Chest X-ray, PA view. Patient: 73 years old, sex M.
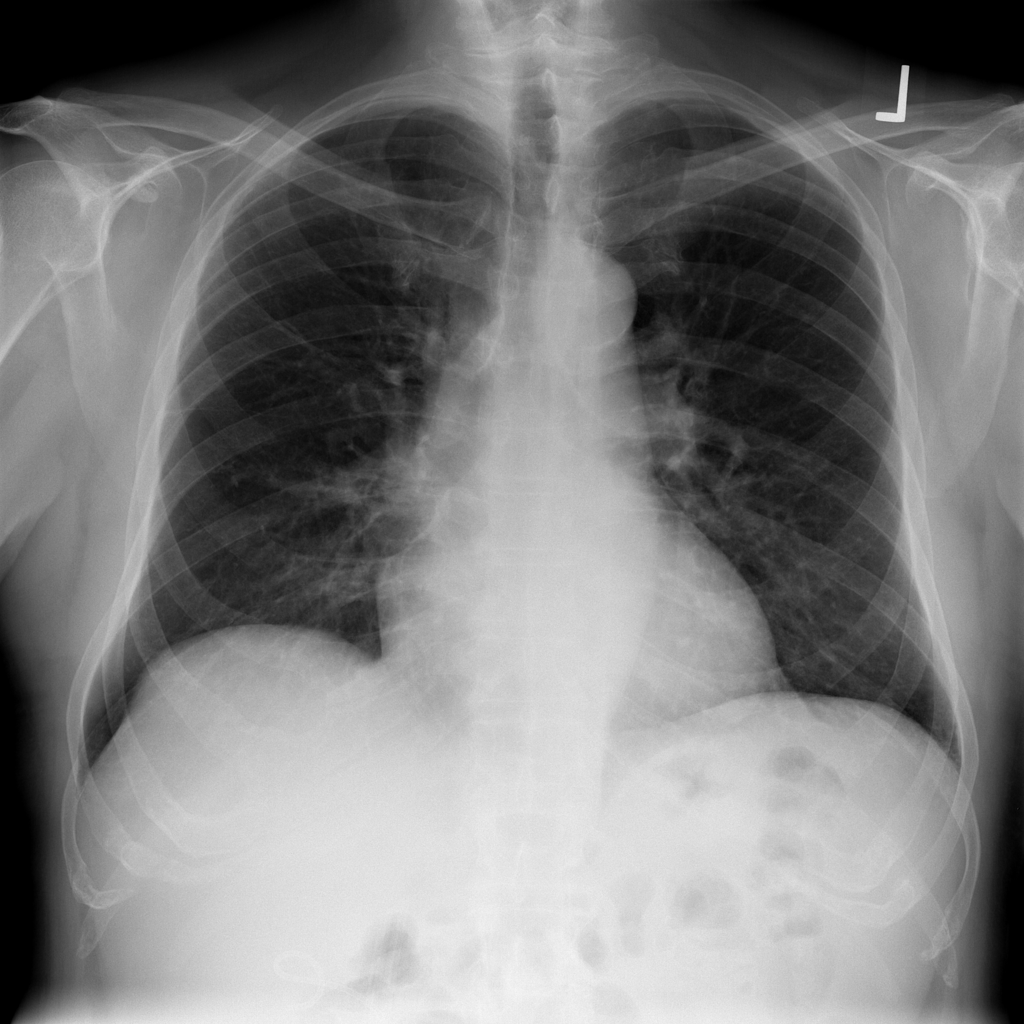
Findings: No Finding